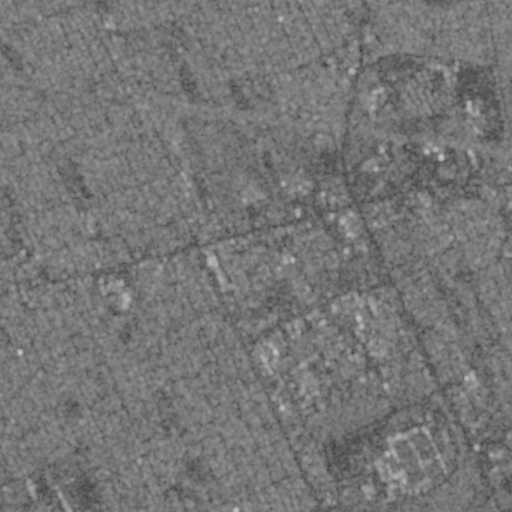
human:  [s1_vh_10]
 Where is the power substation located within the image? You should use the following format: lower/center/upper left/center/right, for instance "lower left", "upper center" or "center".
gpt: The power substation is located in the upper left of the image.
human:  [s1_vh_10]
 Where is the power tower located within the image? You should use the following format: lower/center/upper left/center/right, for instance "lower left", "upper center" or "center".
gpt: The power tower is located in the lower right of the image.
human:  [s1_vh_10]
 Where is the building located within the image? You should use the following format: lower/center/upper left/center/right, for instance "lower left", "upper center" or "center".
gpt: There is no building in the image.

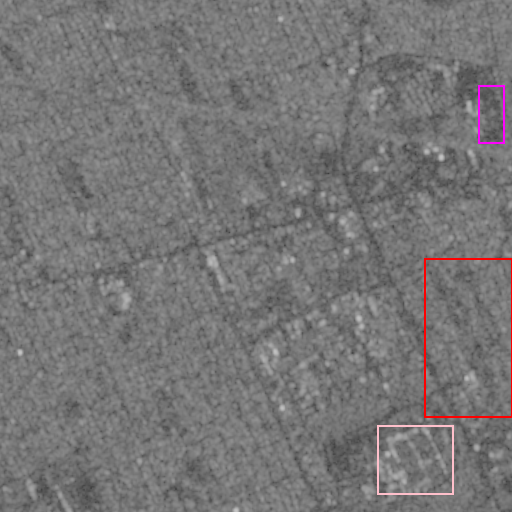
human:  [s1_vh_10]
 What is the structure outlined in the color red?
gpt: The structure outlined in red is a park.
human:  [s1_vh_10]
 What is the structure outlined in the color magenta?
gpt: The structure outlined in magenta is a parking lot.
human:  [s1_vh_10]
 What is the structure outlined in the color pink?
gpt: The structure outlined in pink is a building.
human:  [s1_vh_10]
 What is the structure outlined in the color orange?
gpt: There is no orange outline.